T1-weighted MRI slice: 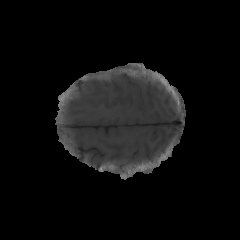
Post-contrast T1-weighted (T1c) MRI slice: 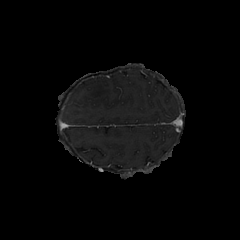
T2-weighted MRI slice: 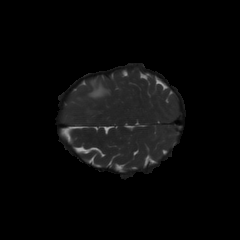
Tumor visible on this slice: yes